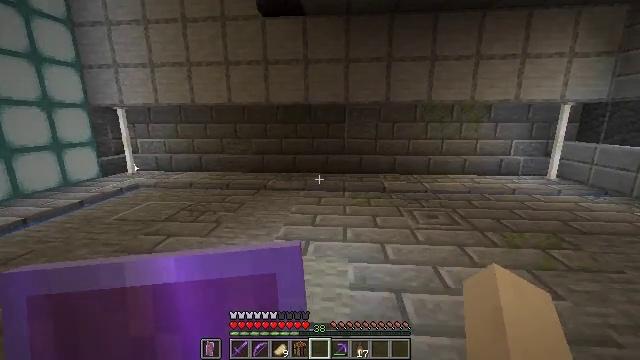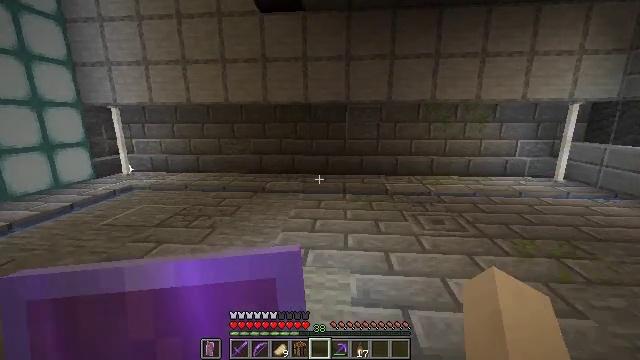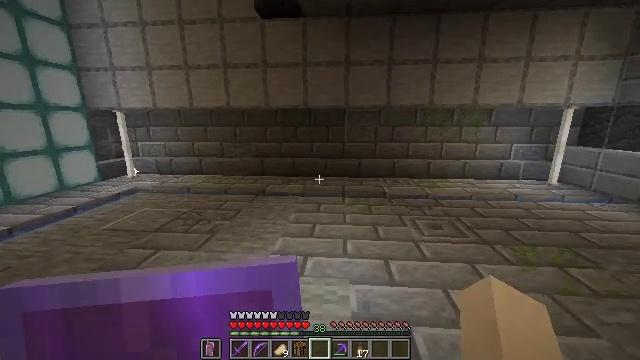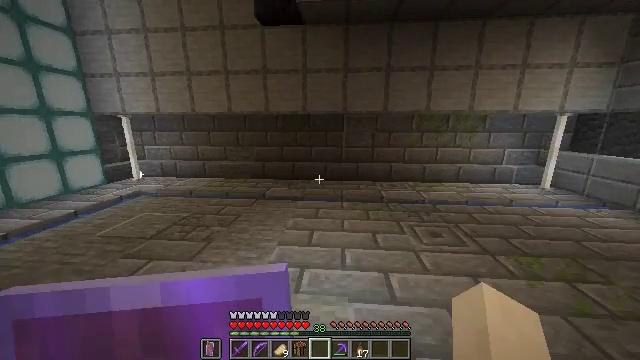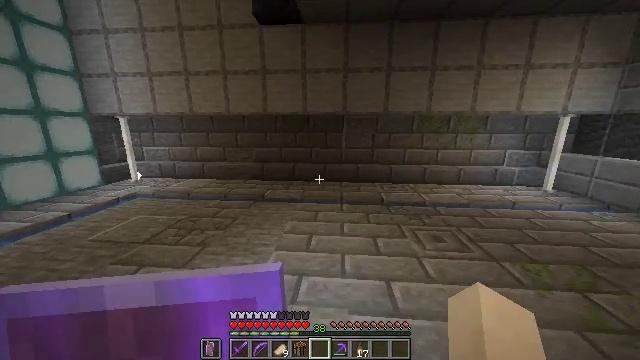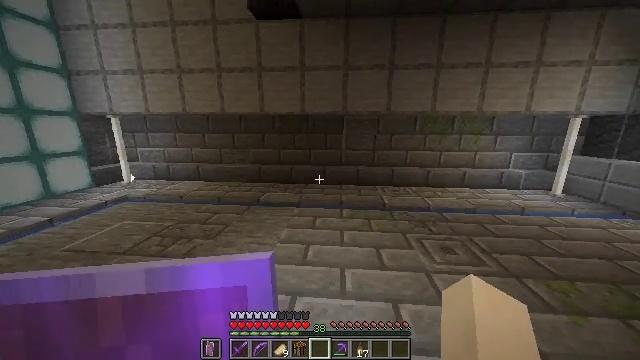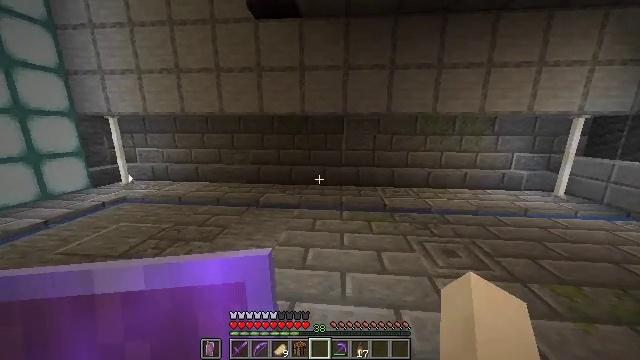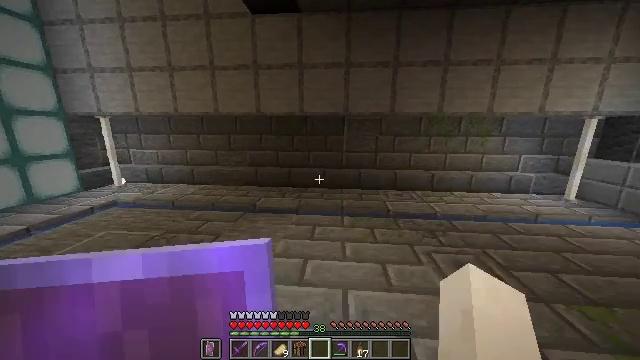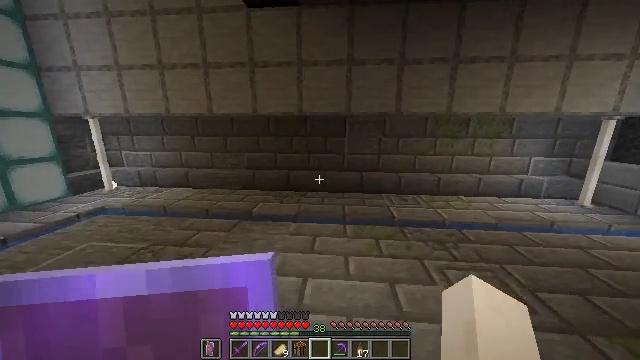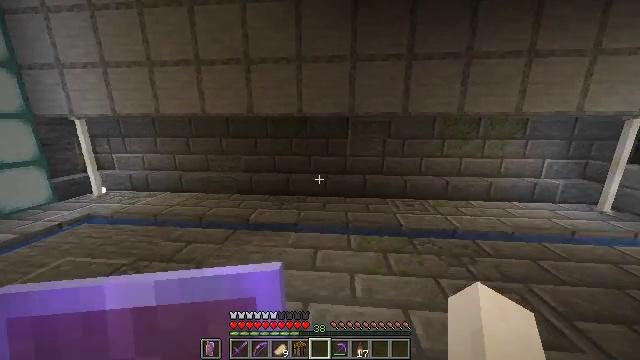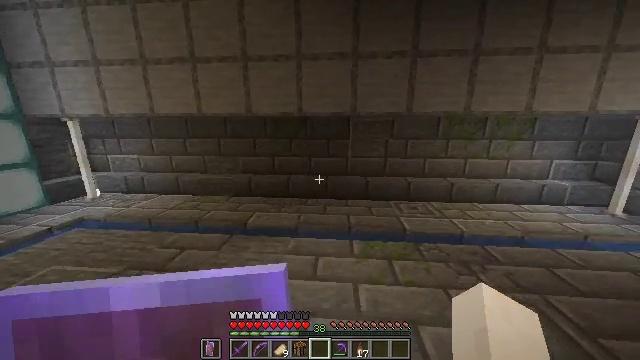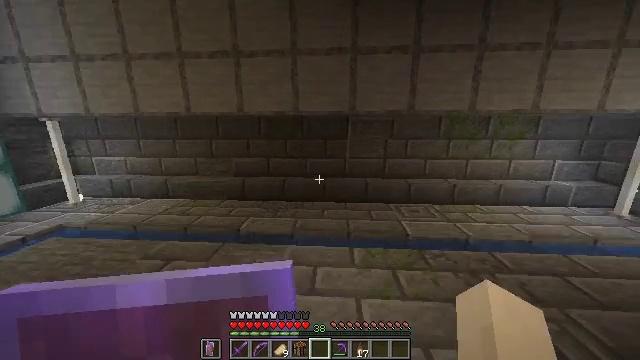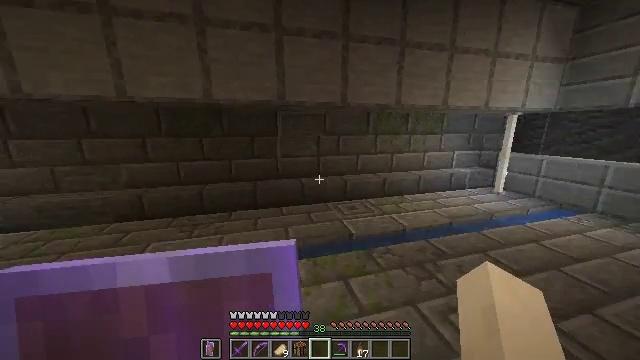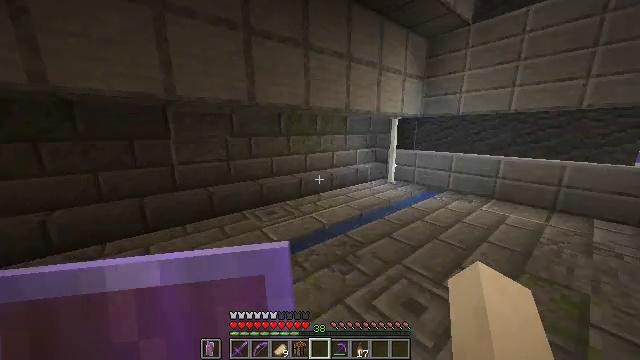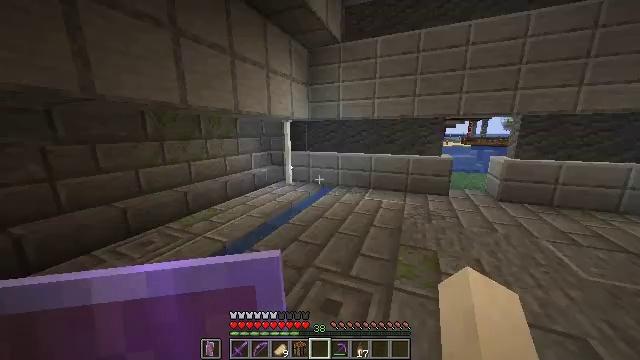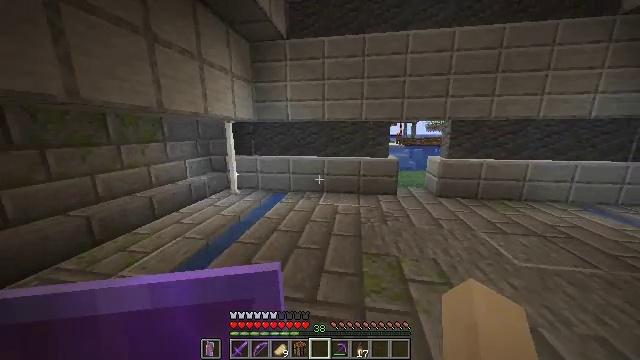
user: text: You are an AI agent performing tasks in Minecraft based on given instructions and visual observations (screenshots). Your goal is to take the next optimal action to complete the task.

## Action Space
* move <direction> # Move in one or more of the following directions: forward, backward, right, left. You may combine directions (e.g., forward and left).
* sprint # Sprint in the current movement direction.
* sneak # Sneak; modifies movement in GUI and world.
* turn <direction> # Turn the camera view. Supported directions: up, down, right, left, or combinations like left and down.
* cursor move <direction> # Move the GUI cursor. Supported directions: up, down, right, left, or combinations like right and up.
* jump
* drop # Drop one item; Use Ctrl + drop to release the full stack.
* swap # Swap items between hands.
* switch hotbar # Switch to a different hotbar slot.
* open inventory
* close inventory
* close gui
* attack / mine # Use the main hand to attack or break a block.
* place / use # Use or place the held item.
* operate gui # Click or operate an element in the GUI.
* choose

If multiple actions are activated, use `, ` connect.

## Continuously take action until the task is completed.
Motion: motion action
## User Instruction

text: Destroy the glowstone to harvest components.
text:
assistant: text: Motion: move forward, sprint
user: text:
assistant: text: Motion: move forward, sprint
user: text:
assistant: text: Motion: move forward, sprint
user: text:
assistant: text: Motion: move forward, sprint
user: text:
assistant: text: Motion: move forward, sprint
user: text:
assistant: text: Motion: move forward, sprint
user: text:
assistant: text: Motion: move forward, sprint
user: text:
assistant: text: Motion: move forward, sprint
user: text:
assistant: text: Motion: move forward, sprint
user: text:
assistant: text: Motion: move forward
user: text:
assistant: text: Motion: move forward, turn right
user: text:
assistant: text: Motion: move forward, turn right
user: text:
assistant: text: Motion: move forward, turn right
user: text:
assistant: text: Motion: move forward, turn right
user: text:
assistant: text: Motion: move forward, turn right
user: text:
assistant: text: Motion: move forward, turn right
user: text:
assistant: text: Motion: move forward
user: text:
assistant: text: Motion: move forward
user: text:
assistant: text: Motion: move forward
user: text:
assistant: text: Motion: move forward
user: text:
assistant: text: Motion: move forward
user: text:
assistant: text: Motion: move forward
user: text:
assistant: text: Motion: move forward
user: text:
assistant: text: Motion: move forward, turn right
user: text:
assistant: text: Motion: move forward and move right, turn right
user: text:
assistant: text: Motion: move forward and move right, turn right
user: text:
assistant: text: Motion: move forward and move right
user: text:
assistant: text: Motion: move forward and move right
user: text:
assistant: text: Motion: move forward and move right
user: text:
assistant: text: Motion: move forward, sprint